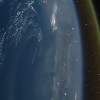
Label: water